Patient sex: M
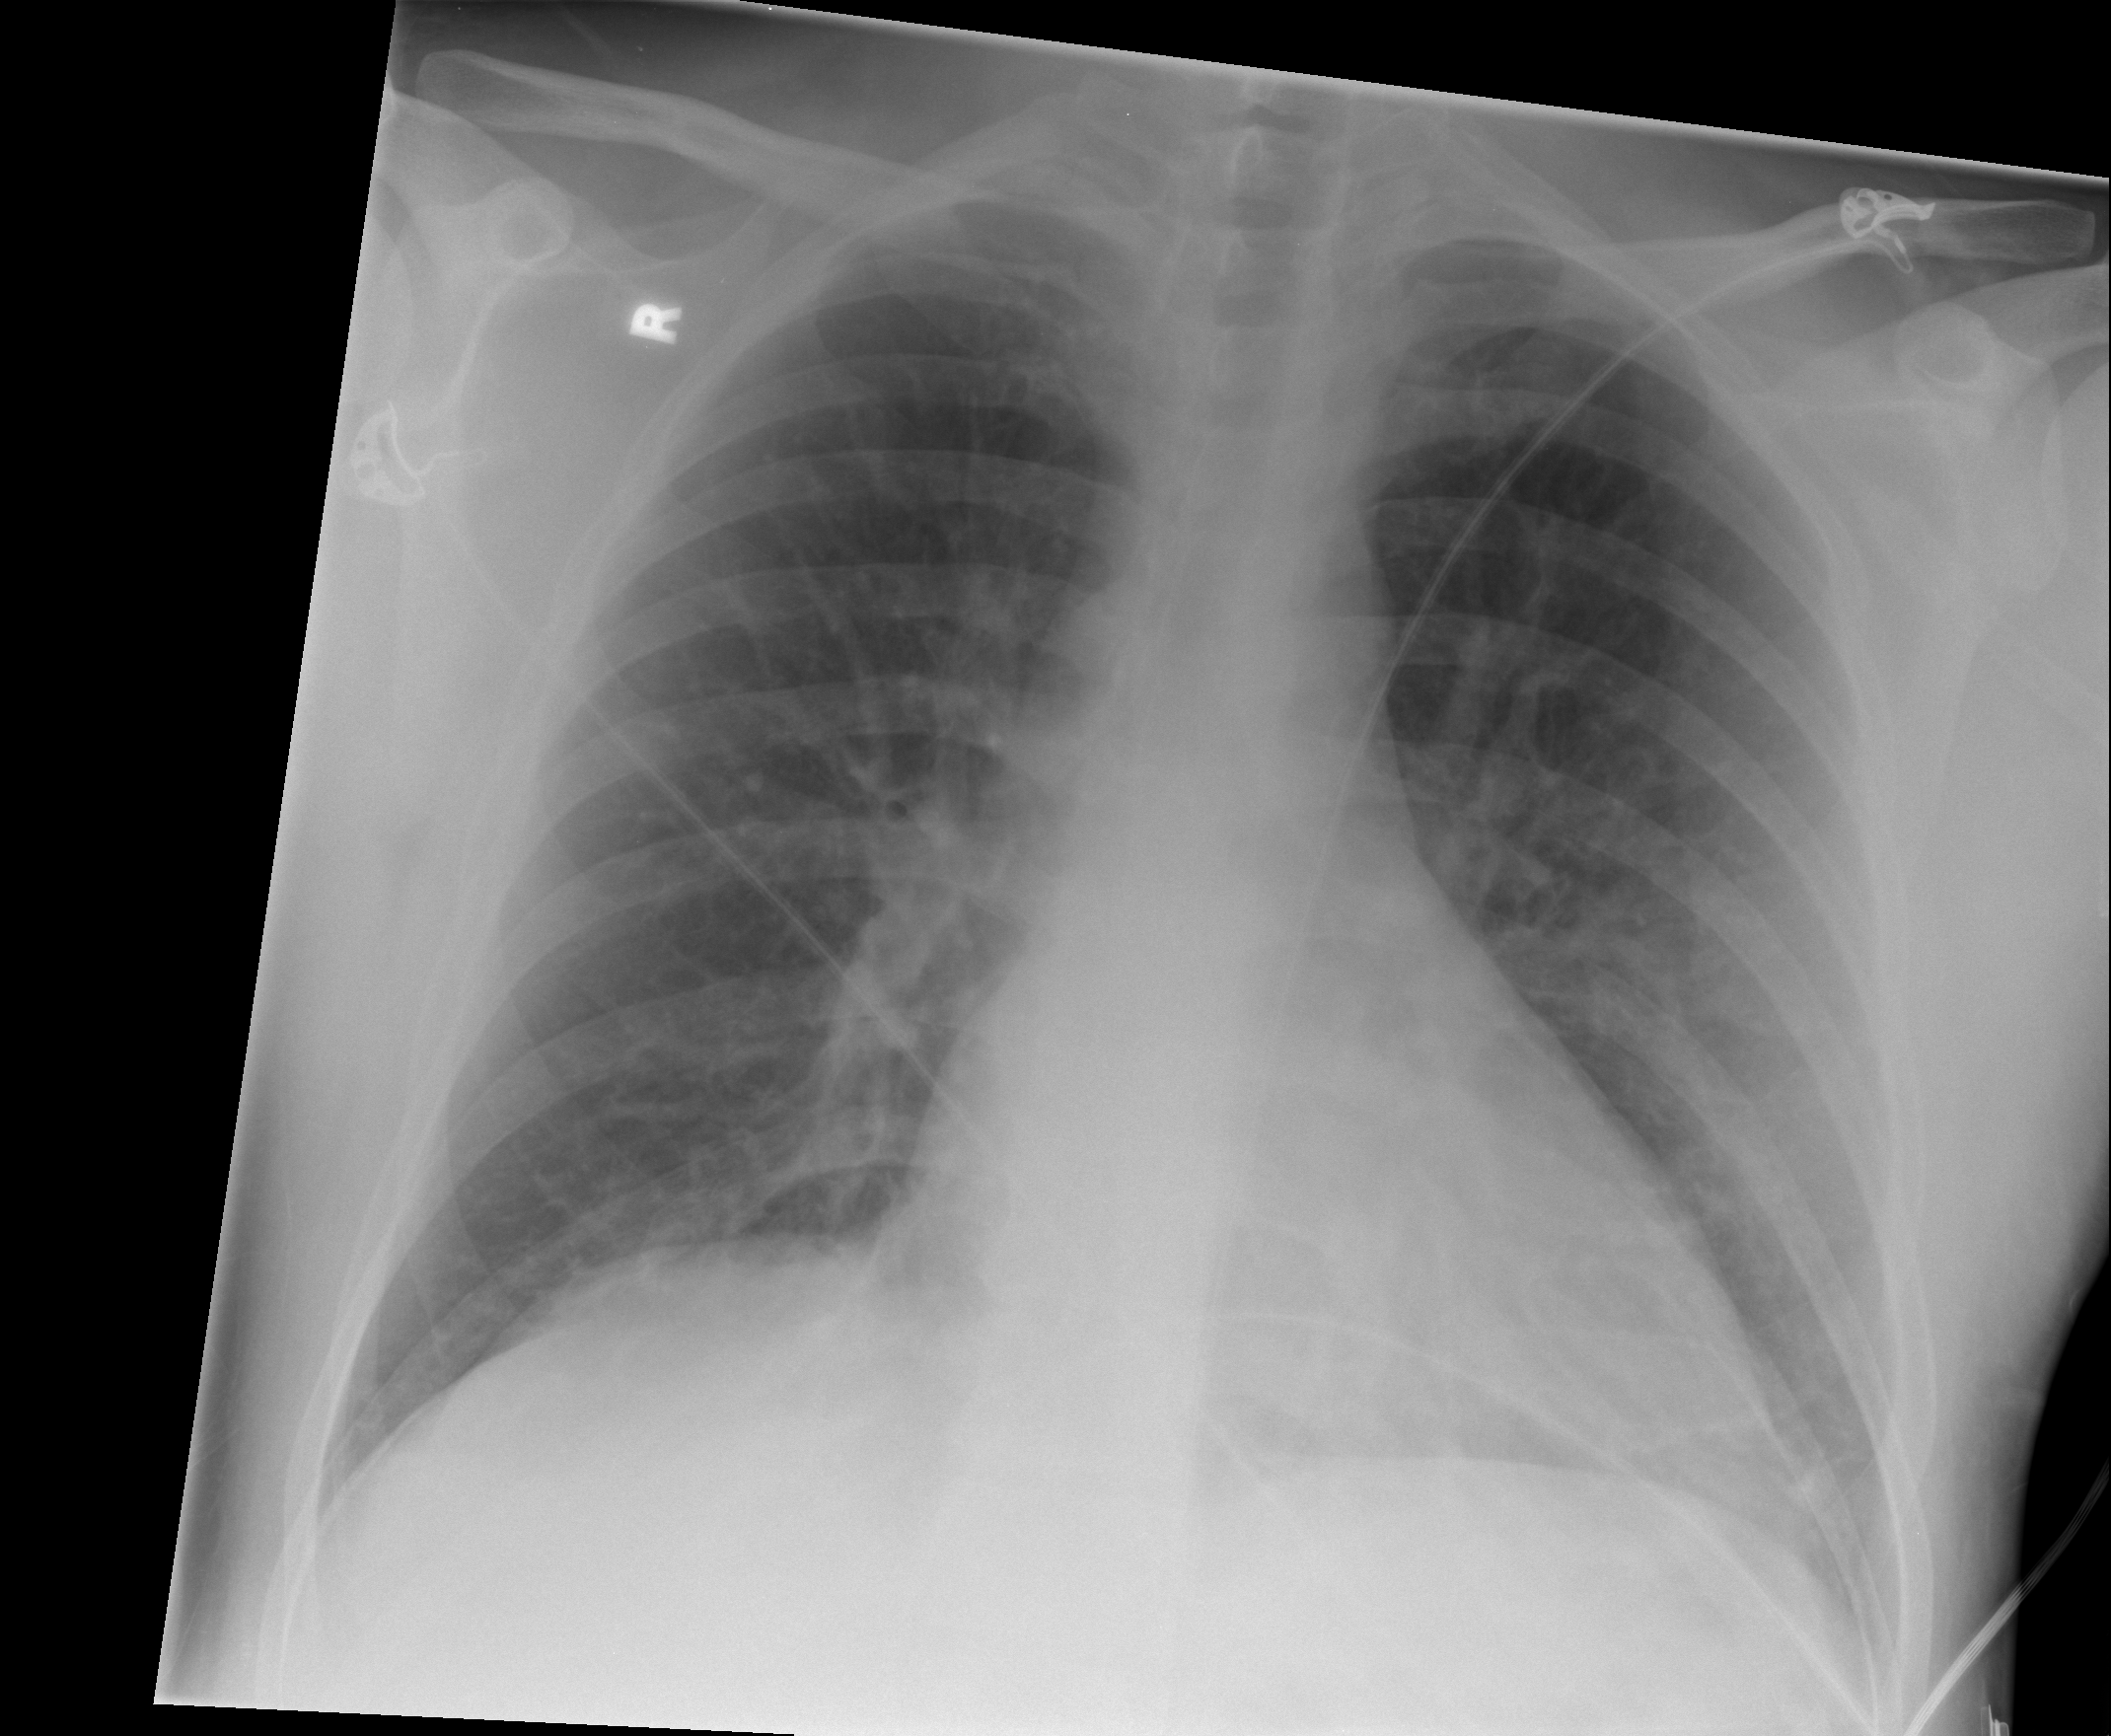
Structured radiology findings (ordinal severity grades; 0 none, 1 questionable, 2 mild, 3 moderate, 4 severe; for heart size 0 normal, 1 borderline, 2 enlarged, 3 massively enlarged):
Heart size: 0
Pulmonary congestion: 0
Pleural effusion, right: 0
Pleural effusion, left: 0
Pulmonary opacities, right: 1
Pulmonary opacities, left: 1
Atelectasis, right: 0
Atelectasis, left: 0